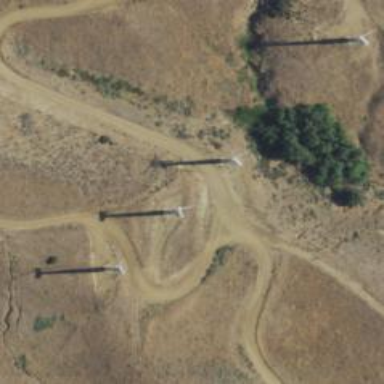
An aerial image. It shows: Wind power generator.